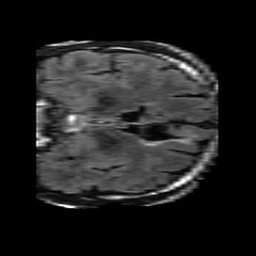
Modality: FLAIR
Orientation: coronal
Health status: ill
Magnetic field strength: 3 T